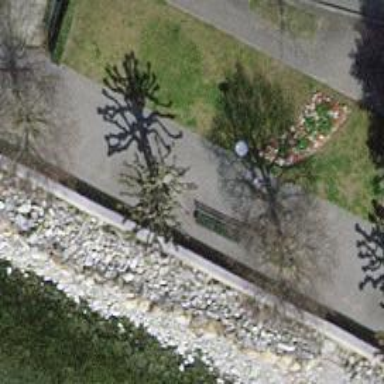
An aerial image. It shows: Bench.